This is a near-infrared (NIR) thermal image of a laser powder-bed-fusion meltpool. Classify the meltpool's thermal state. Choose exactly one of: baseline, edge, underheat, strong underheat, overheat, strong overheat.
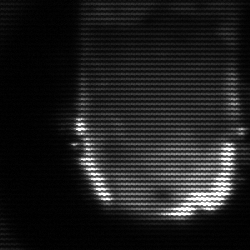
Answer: baseline